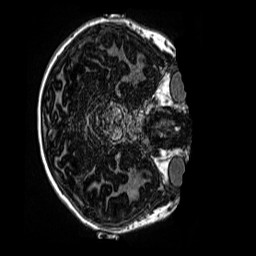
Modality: MP2RAGE
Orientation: axial
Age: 10
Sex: female
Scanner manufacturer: siemens
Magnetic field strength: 3 T
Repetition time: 4 s
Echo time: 0.00299 s